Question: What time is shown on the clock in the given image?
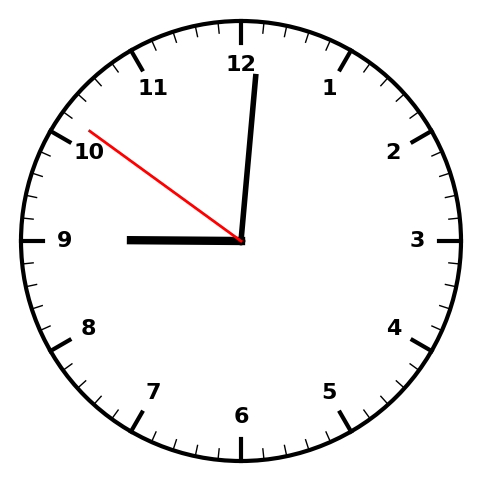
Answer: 09:00:51